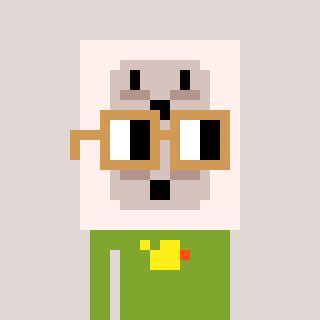
a pixel art character with square brown glasses, a outlet-shaped head and a slimegreen-colored body on a warm background